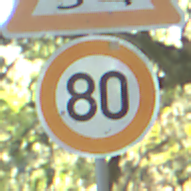
Verkehrszeichen: Geschwindigkeit80
Zusatzzeichen oben: SchleuderOderRutschgefahr
Umgebung: Outdoor, Nature
Tageszeit: Midday
Wetter: Clear
Licht: Natural
Jahreszeit: NotSpecified
Kontrast: LowContrast